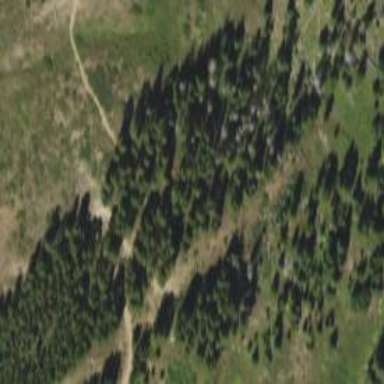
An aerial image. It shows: Evergreen needle-leaved woodland.